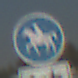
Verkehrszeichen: Reitweg
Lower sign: MehrspurigeFahrzeugeFrei9
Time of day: MorningAfternoon
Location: Outdoor (Special)
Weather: Clear
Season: NotSpecified
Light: Natural